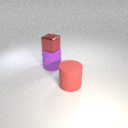
large purple rubber cylinder below small red metal cube